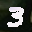
Label: 3